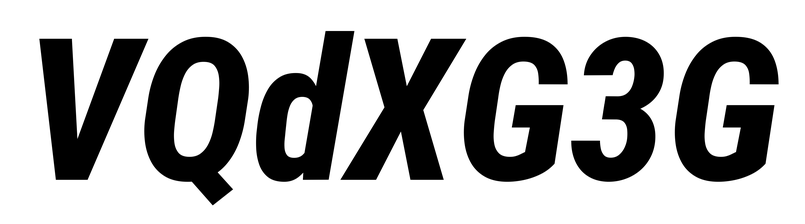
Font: Roboto-Italic_Condensed_ExtraBold_Italic